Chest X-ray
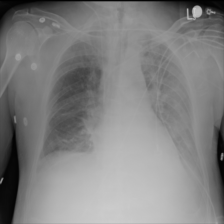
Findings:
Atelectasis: positive
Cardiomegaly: negative
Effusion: negative
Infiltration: positive
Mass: negative
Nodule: negative
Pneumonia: negative
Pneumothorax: negative
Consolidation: negative
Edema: negative
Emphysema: negative
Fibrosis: negative
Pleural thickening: negative
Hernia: negative